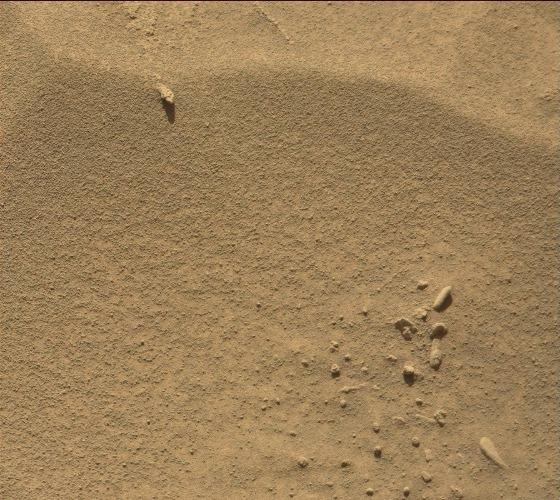
Terrain classes present: Bedrock, Gravel / Sand / Soil, Rock, Shadow